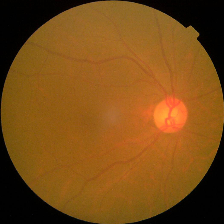
Diabetic retinopathy grade: No DR